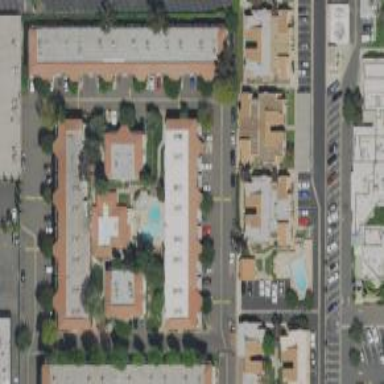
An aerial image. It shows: Residential area consisting of condominiums.